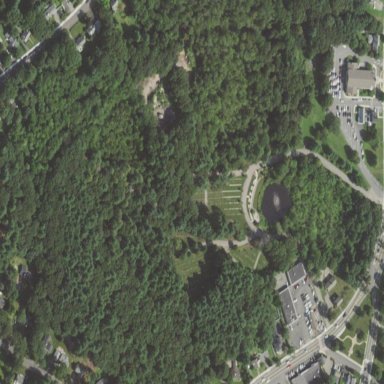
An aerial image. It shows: Cemetery with historic significance.